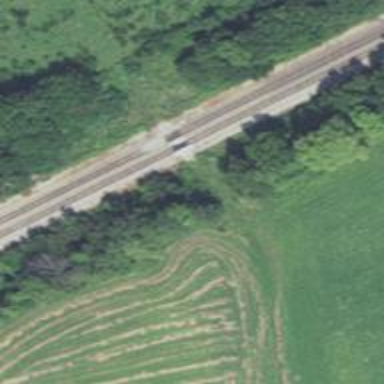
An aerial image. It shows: Level crossing along the railway.